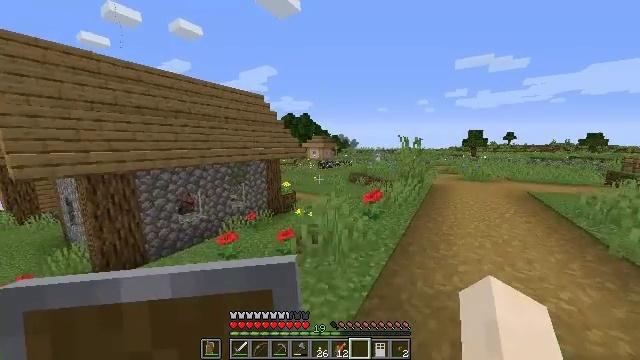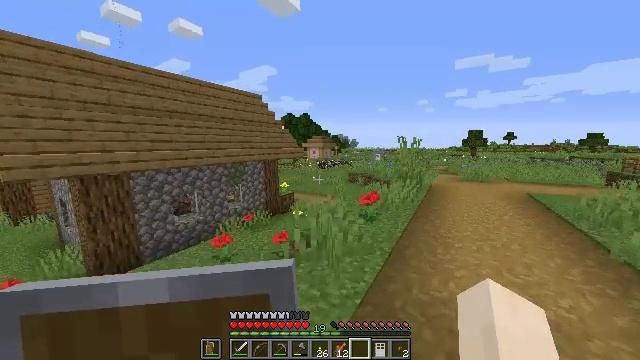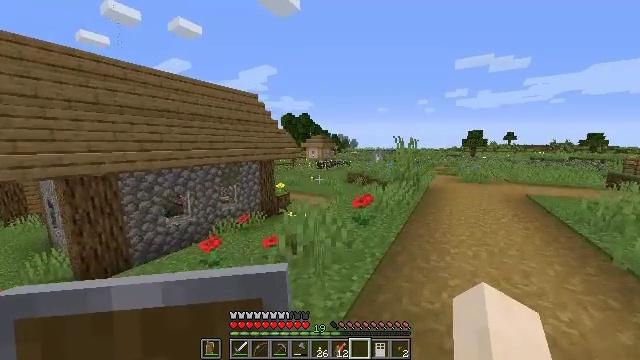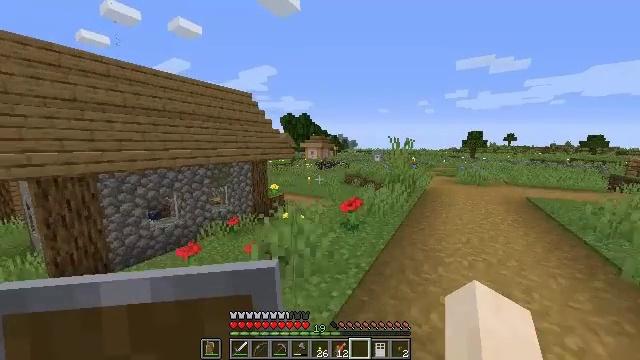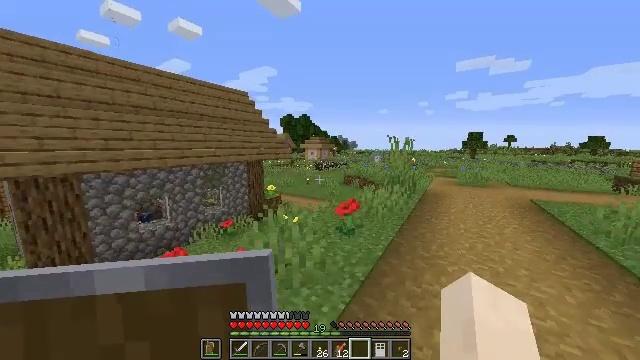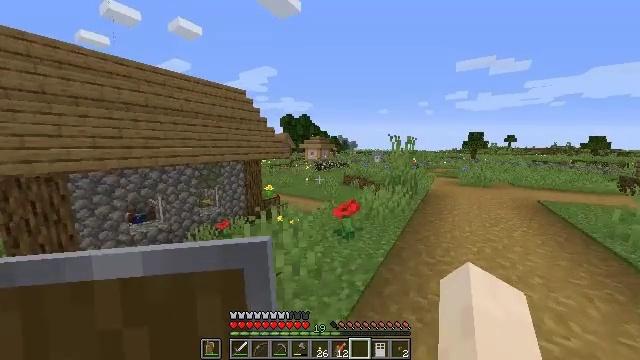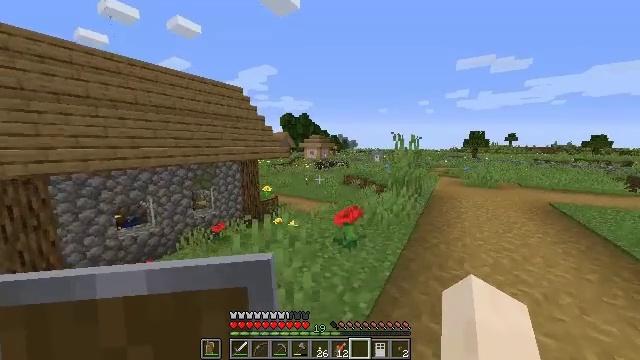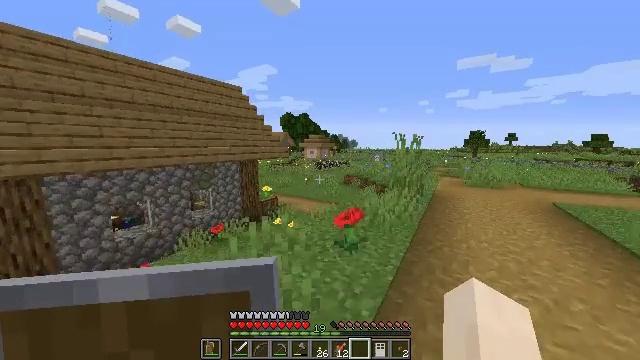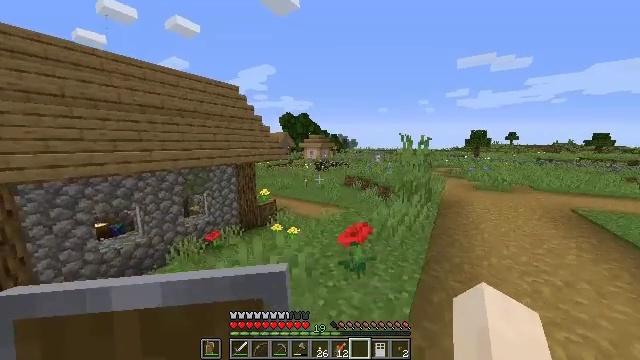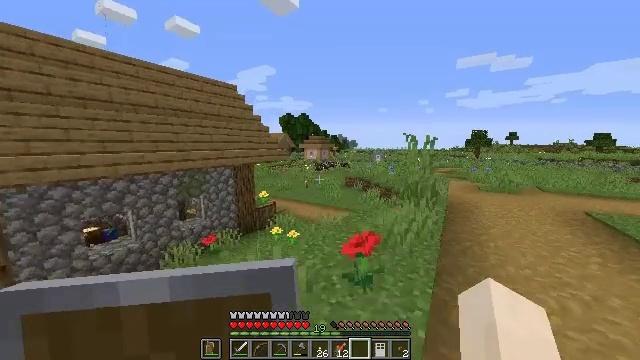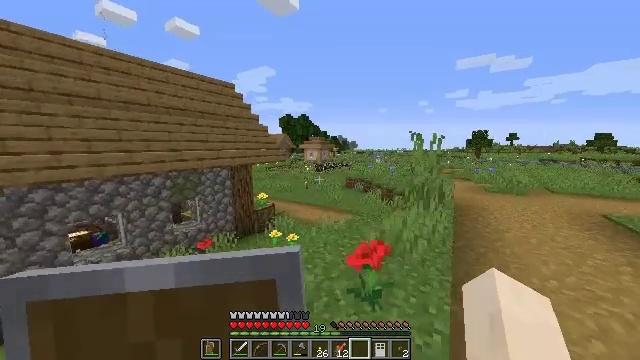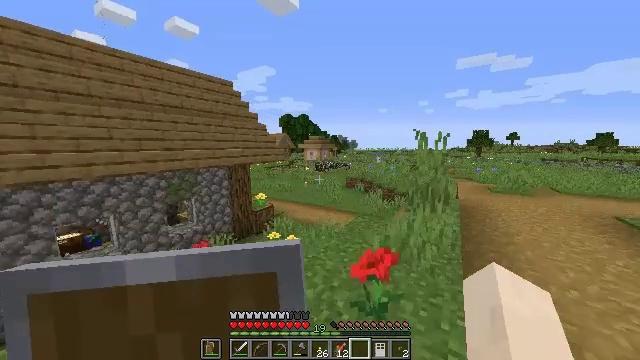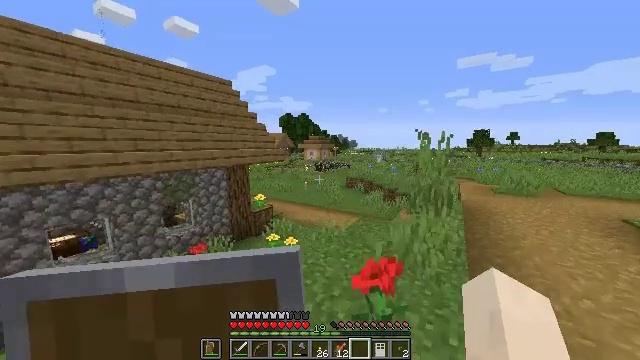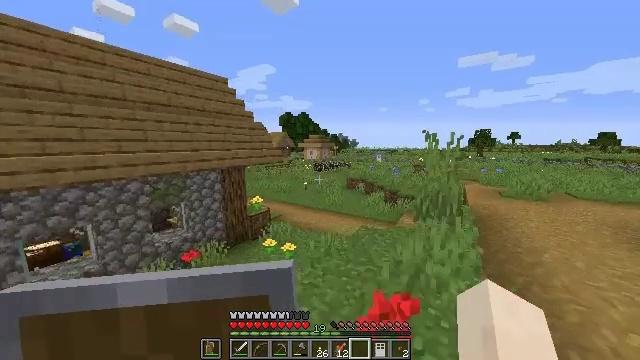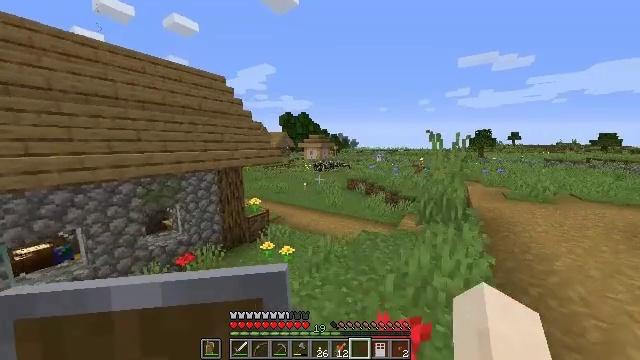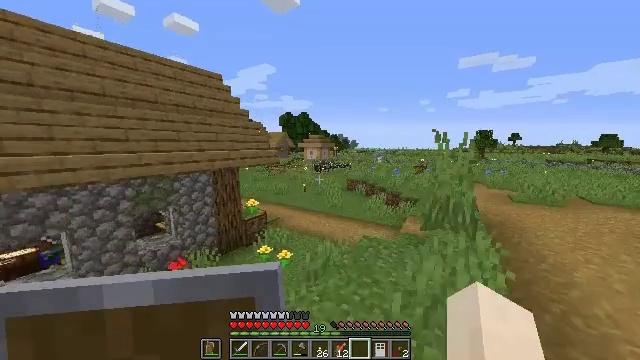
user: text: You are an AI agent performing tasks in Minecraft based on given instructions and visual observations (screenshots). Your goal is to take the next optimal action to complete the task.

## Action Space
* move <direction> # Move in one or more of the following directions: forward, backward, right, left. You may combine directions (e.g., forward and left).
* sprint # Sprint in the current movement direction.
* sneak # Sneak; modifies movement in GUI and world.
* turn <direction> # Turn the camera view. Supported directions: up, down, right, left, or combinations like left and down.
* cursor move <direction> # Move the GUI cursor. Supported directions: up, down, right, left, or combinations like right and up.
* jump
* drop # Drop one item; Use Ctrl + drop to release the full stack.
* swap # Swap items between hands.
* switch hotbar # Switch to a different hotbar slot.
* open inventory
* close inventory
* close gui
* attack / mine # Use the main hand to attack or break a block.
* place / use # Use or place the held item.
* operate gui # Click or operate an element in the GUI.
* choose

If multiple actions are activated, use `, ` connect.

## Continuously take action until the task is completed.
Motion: motion action
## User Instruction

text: Harvest wheat from the field.
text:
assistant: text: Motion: move forward and move right
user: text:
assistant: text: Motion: move forward and move right
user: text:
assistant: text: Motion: move forward
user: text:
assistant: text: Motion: move forward
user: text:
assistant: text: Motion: move forward
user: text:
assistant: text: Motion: move forward
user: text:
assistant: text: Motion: move forward, sprint
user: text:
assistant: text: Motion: move forward, sprint
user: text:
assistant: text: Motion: move forward
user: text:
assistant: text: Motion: move forward
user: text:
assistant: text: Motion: move forward
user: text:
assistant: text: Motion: move forward
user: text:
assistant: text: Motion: move forward
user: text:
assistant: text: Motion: move forward
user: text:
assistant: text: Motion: move forward
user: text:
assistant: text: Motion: move forward
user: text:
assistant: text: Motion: move forward, jump
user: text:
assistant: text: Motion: move forward, jump
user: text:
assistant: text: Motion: move forward, jump
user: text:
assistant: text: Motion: move forward
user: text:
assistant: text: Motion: move forward
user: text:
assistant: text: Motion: move forward
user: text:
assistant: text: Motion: move forward
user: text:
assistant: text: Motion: move forward
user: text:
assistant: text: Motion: move forward
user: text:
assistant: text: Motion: move forward
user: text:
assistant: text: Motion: move forward
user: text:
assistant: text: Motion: move forward
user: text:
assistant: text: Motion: move forward
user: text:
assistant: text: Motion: move forward